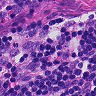
Metastatic tissue present: no